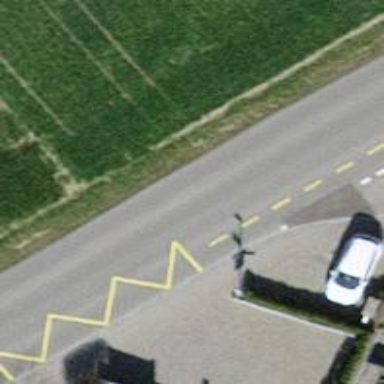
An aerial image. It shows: Public transport stop position.